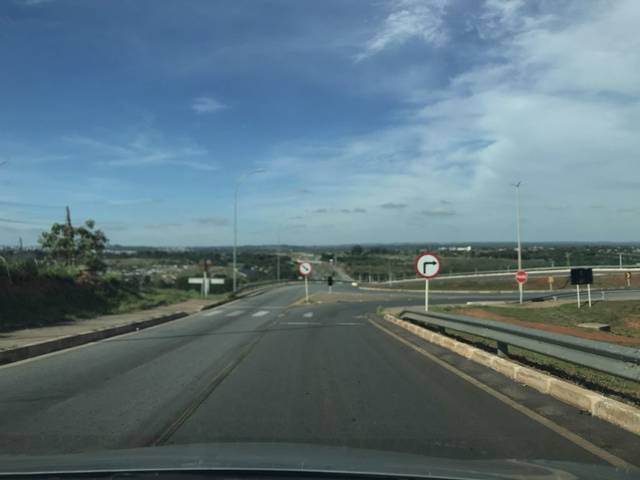
Region: Brazil
Coordinates: -15.701, -47.882